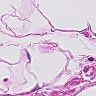
Metastatic tissue present: no